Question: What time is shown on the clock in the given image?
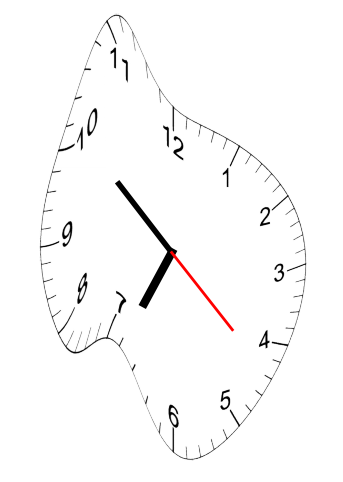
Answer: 06:51:22